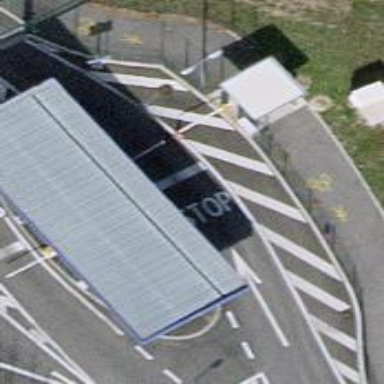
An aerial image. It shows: Bicycle repair station.